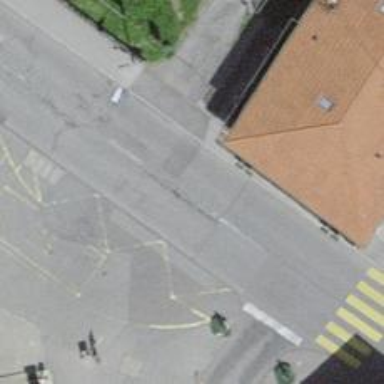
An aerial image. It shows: Uncontrolled road crossing with markings.